Question: I have been following <URL> to generate a dynamic assembly as follows:
'''
var directory = new DirectoryInfo(Environment.GetFolderPath(Environment.SpecialFolder.Desktop));
var file = new FileInfo(Path.Combine(directory.FullName, @"MyDynamicAssembly.exe"));
var domain = AppDomain.CurrentDomain;
var name = new AssemblyName("Namespace.With.Dots");
var builderAssembly = domain.DefineDynamicAssembly(name, AssemblyBuilderAccess.Save, directory.FullName);
var builderModule = builderAssembly.DefineDynamicModule("Namespace.With.Dots.Temp.exe");
var builderType = builderModule.DefineType("Program", TypeAttributes.Class | TypeAttributes.Public, typeof(object));
var builderMethod = builderType.DefineMethod("Main", MethodAttributes.Private | MethodAttributes.Static, typeof(int), new Type [] { typeof(string []) });
var generator = builderMethod.GetILGenerator();
generator.Emit(OpCodes.Ldstr, "Hello, World!");
generator.Emit(OpCodes.Call, typeof(Console).GetMethod("WriteLine", new Type [] { typeof(string) }));
generator.EmitWriteLine("Hello again.");
generator.Emit(OpCodes.Ldc_I4, 0);
generator.Emit(OpCodes.Ret);
builderAssembly.SetEntryPoint(builderMethod, PEFileKinds.ConsoleApplication);
builderAssembly.Save(file.Name, PortableExecutableKinds.ILOnly, ImageFileMachine.I386);
var process = Process.Start(file.FullName); // Crashes with image below.
var result = process.WaitForExit();
var exitCode = process.ExitCode; // -532462766.
'''
Here is what I know about the code above:
- - - - 'private static int Main (string [])'- - -
- - 'Console.WriteLine'- 'Console.WriteLine''EmitWriteLine'- -
Ignore the filename on the image. It would be 'MyDynamicAssembly.exe' per the code above.

Any pointers on what's going wrong here would be appreciated.
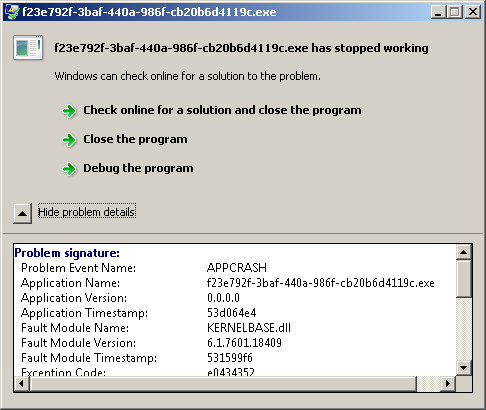
Answer: You'll have a lot more tough debugging jobs ahead of you beyond this one. You basically only ever get two exit codes. -532462766 or 0xe0434352 is the infamous "CCR" exception. The CLR died trying to load the assembly and can't perform the normal exception handling logic. You of course want to make sure that your generated IL is correct by testing it in-process before you try to run it stand-alone in a separate process. You'll at least have a debugger available that way.
The other one is -532459699 or 0xe0434f4d, the normal "COM" exception. Produced when the code threw a plain .NET exception and it wasn't handled because of a lack of try/catch and no AppDomain.UnhandledException event handler. You'll have to make-do without a stack trace and can only reverse-engineer the location where the exception was thrown with the hints in <URL>.
Very punishing trouble-shooting of course, you basically do ever want to do this. At least consider loading the code in another AppDomain so you stand a chance to produce a diagnostic and recover. It can still be in another process by writing a small "host" program that creates the appdomain and loads the assembly and generates a diagnostic. Also provides you with a way to use the debugger.